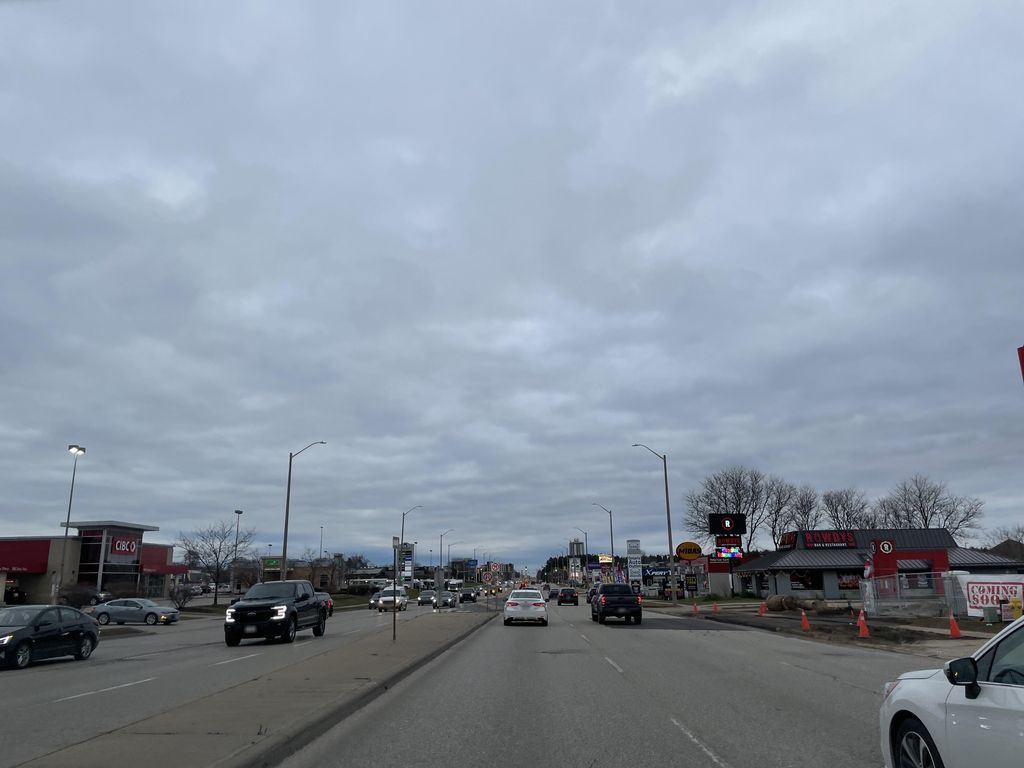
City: kitchener-waterloo